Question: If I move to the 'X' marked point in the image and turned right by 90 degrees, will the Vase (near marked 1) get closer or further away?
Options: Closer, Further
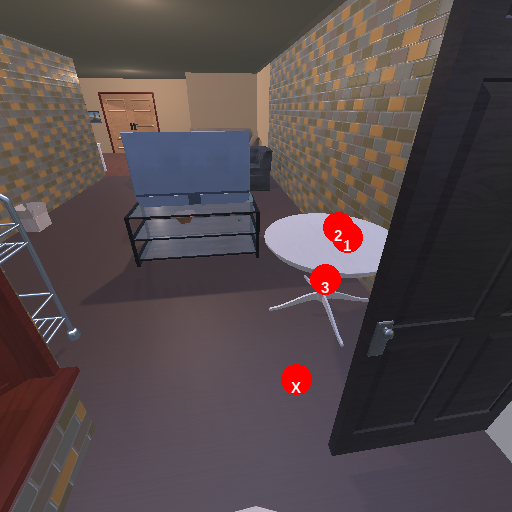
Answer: Closer